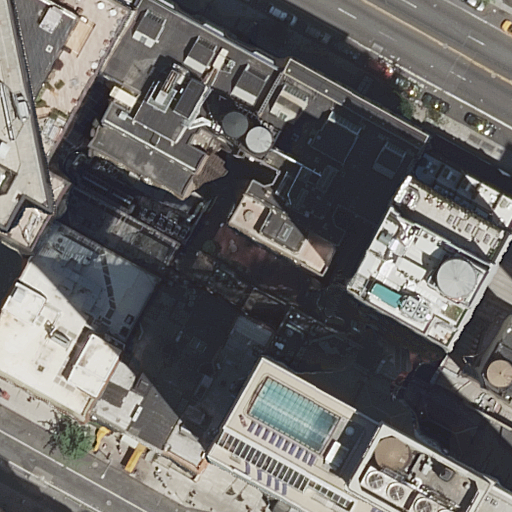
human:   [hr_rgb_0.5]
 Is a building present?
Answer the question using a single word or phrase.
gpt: yes

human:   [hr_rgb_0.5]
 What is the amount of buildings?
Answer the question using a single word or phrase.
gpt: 11

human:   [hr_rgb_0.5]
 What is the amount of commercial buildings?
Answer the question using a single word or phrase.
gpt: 0

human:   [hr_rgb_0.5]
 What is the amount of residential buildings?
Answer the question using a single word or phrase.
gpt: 8

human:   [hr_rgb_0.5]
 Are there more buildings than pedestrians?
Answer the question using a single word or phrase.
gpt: yes

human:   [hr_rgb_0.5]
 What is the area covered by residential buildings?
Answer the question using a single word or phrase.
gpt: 3795m2

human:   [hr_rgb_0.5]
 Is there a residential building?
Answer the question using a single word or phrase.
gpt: yes

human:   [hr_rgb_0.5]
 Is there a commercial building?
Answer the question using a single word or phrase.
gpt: no

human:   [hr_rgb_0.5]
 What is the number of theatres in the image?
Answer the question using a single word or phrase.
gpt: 1

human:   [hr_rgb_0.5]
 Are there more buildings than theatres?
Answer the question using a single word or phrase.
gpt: yes

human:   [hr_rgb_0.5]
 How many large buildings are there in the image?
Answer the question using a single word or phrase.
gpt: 3

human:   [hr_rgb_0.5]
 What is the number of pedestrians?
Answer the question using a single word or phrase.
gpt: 1

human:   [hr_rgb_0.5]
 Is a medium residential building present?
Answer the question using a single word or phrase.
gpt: yes

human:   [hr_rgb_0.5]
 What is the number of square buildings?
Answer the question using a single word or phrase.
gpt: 0

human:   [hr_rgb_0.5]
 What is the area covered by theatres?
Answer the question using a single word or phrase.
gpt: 0m2

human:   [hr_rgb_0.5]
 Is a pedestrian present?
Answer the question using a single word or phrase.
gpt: yes

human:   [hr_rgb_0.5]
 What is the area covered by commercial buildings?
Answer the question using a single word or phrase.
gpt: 0m2

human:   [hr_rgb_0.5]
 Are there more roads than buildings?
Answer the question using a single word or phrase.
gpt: no

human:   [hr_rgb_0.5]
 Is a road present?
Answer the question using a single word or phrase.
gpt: yes

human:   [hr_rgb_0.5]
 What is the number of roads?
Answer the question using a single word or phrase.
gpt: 3

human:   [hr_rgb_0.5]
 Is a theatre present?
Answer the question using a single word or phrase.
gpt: yes

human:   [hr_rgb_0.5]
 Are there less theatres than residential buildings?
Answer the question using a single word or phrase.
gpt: yes

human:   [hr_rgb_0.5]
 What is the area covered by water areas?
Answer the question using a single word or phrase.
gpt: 0m2

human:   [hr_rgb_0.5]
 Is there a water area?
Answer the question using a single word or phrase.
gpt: no

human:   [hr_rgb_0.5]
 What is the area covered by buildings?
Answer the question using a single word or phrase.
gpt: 4179m2

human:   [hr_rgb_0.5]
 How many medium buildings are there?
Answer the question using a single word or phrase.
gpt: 5

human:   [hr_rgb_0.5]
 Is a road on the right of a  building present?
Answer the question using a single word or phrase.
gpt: yes

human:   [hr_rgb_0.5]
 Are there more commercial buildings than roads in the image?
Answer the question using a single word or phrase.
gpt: no

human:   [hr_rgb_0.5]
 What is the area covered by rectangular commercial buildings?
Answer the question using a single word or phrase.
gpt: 0m2

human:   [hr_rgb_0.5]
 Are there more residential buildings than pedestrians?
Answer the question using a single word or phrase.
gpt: yes

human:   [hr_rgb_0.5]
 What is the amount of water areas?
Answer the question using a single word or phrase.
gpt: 0

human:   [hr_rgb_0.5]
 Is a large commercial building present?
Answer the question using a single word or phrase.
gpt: no

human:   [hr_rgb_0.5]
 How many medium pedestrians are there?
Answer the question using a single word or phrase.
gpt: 0

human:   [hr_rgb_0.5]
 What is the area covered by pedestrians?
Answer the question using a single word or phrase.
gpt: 52m2

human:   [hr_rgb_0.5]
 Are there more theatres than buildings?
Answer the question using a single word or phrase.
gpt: no

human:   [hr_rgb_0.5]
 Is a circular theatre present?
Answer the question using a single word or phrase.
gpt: no

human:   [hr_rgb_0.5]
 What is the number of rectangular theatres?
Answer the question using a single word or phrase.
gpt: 1

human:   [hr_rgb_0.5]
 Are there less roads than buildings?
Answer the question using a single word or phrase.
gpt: yes

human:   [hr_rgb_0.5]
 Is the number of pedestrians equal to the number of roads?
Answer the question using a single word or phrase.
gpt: no

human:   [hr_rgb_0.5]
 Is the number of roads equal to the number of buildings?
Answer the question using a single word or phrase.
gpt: no

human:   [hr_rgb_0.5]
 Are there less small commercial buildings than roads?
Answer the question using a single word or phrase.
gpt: yes

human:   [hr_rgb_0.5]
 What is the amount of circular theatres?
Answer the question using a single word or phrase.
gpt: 0

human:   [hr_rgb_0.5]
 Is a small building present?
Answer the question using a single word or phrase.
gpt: yes

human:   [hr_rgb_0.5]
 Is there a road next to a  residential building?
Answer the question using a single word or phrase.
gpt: yes

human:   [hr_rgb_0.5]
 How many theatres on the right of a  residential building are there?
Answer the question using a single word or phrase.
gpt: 0

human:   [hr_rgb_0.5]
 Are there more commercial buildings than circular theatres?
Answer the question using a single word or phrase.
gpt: no

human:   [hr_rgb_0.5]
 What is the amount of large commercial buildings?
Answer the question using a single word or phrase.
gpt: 0

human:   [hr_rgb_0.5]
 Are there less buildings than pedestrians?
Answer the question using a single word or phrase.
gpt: no

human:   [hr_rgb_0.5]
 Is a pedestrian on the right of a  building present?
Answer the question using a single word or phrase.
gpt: no

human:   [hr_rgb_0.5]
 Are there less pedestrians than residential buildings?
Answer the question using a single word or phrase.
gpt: yes

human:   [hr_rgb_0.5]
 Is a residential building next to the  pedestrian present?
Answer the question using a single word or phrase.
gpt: yes

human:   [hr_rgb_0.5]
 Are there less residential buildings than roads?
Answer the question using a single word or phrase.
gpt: no

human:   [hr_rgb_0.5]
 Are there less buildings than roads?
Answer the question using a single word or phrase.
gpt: no

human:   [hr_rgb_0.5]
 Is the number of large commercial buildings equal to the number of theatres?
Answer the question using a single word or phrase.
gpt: no

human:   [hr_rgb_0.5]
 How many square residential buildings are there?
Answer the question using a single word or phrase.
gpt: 0

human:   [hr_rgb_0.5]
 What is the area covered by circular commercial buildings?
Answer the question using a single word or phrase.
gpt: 0m2

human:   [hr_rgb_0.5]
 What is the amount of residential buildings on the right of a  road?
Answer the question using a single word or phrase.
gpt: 6

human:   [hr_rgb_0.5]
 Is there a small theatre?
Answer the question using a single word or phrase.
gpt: yes

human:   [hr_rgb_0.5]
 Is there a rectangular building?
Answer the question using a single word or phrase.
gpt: yes

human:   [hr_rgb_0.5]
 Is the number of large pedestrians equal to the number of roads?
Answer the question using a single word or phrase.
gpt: no

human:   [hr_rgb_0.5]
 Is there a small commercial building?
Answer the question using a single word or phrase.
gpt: no

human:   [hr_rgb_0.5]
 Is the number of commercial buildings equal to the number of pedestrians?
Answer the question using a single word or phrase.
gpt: no

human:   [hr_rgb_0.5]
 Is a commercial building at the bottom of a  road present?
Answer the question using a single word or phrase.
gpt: no

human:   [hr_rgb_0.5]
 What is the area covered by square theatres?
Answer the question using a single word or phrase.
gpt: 0m2